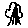
Label: tree